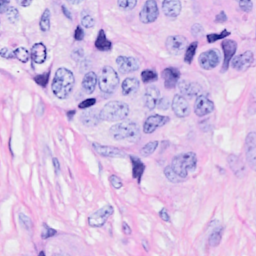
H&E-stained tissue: Breast